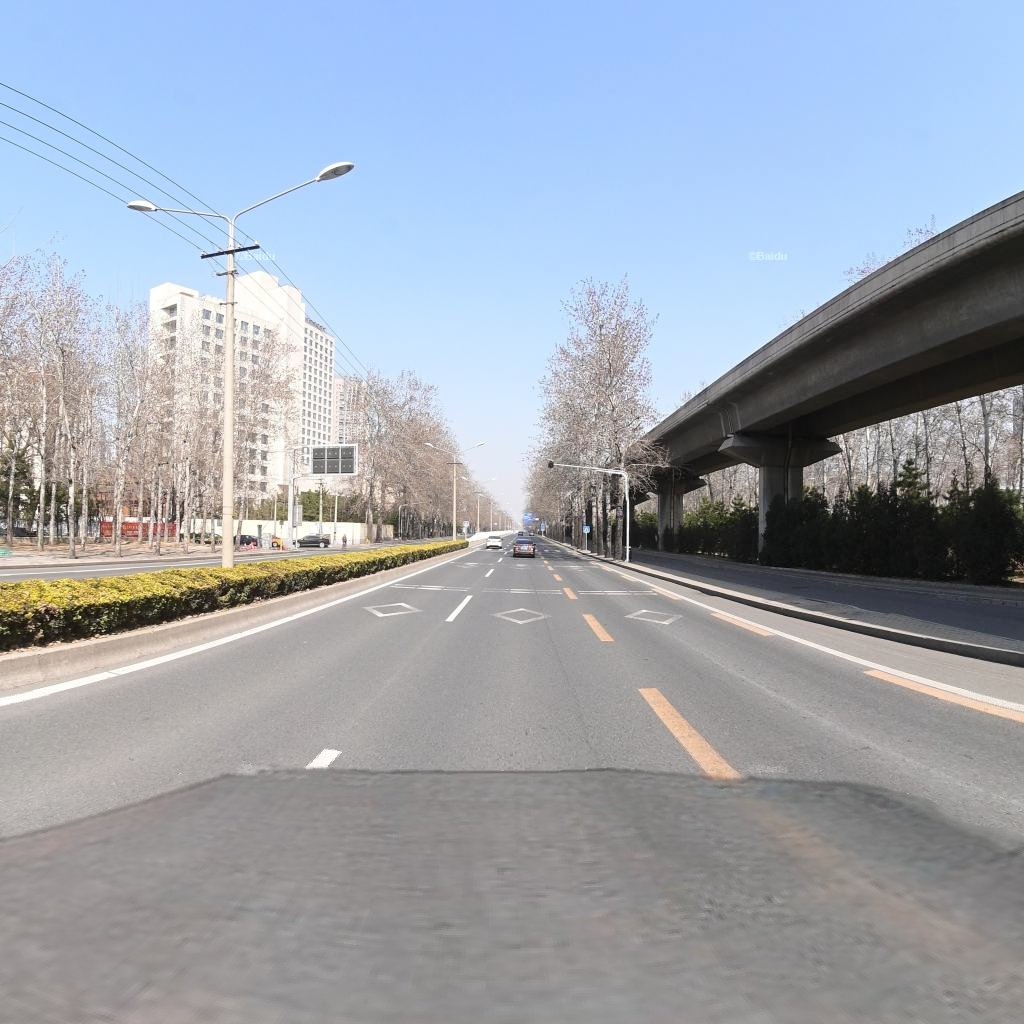
Region: Chaoyang
Road damage annotations: longitudinal crack